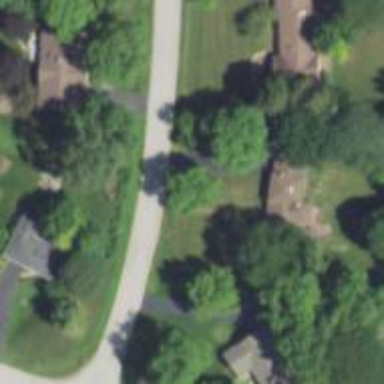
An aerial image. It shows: Driveway.